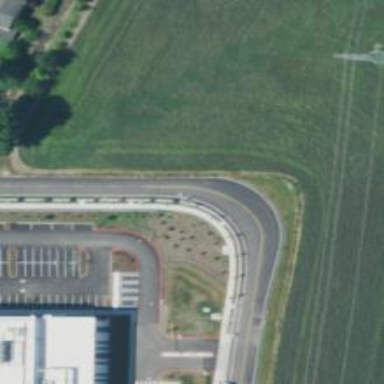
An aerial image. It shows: Left sidewalk along asphalt tertiary road.